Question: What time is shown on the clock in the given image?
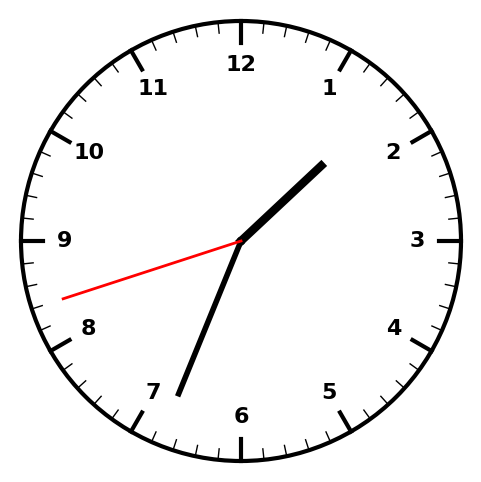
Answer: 01:33:42